Question: I'm trying to draw themed text on the window. However, instead of themed font, I always get something like bold MS Sans Serif w/o antialiasing. Why is it so?
---
After applying mentioned changes, the code looks like this:
'''
INITCOMMONCONTROLSEX ctrl;
ctrl.dwSize = sizeof(ctrl);
ctrl.dwICC = ICC_TREEVIEW_CLASSES;
InitCommonControlsEx(&ctrl);
'''
(...)
'''
SetWindowTheme(mainWinHWND, L"explorer", nullptr);
'''
(...)
'''
case WM_PAINT:
{
PAINTSTRUCT ps;
HDC hdc = BeginPaint(hwnd, &ps);
HTHEME theme = OpenThemeData(hwnd, L"TREEVIEW");
RECT rect;
rect.left = 100;
rect.top = 100;
rect.right = 200;
rect.bottom = 200;
DrawThemeText(theme,
hdc,
TVP_TREEITEM,
TREIS_NORMAL,
L"Ala ma kota",
11,
DT_VCENTER | DT_LEFT,
0,
&rect);
CloseThemeData(theme);
EndPaint(hwnd, &ps);
return 0L;
}
'''
The effect is still the same.

---
The whole code (~100 lines): <URL>
Note, that it's only a proof-of-concept program and this is why I didn't include any error-checking. But DrawThemeText returns 0 (success).
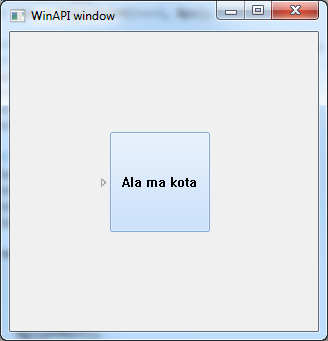
Answer: Well, you are almost there, you are getting the Explorer theme style. Just one wrong assumption, the theme for a treeview does prescribe a font. Quite visible in the .NET TreeView class for example, you can arbitrarily assign its Font property and you'll get the requested font. And logically obvious, you didn't specify a font size anywhere so there's no reasonable way for the theming api to guess at a properly sized font. Right now you are just getting the default font that's selected in the device context.
You to select the font you want to use.